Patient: sex F, age 54
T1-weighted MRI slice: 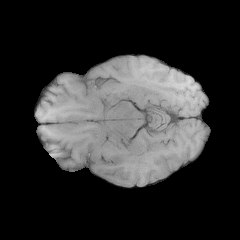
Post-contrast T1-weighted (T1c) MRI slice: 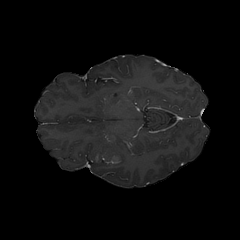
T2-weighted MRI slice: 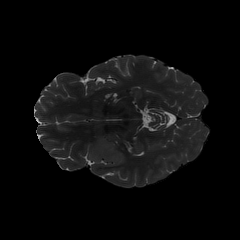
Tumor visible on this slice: yes
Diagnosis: Astrocytoma, IDH-wildtype
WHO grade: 3